Question: I need to create a GUI with a 'ListView' and an 'ActionBar' which will hide when scrolling down and when scrolling up it must reappear.
The following guides didn't help me:
- <URL>
I need something like this:

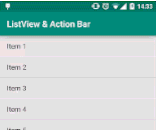
Answer: If you would like to obtain a list with this behaviour, you should:
- 'compile 'com.android.support:design:22.2.0''- 'CoordinatorLayout''app:layout_scrollFlags="scroll|enterAlways"'- 'RecyclerView''ListView'<URL>;'
The <URL> shows this case:
'''
<android.support.design.widget.CoordinatorLayout
xmlns:android="http://schemas.android.com/apk/res/android"
xmlns:app="http://schemas.android.com/apk/res-auto"
android:layout_width="match_parent"
android:layout_height="match_parent">
<! -- Your Scrollable View -->
<android.support.v7.widget.RecyclerView
android:layout_width="match_parent"
android:layout_height="match_parent"
app:layout_behavior="@string/appbar_scrolling_view_behavior" />
<android.support.design.widget.AppBarLayout
android:layout_width="match_parent"
android:layout_height="wrap_content">
<android.support.v7.widget.Toolbar
...
app:layout_scrollFlags="scroll|enterAlways">
</android.support.design.widget.AppBarLayout>
</android.support.design.widget.CoordinatorLayout>
'''